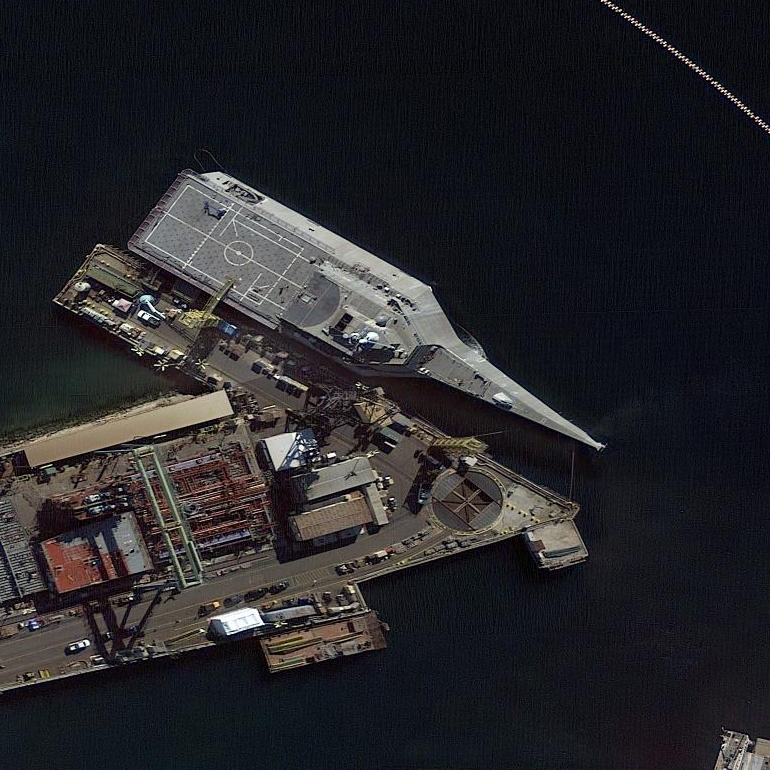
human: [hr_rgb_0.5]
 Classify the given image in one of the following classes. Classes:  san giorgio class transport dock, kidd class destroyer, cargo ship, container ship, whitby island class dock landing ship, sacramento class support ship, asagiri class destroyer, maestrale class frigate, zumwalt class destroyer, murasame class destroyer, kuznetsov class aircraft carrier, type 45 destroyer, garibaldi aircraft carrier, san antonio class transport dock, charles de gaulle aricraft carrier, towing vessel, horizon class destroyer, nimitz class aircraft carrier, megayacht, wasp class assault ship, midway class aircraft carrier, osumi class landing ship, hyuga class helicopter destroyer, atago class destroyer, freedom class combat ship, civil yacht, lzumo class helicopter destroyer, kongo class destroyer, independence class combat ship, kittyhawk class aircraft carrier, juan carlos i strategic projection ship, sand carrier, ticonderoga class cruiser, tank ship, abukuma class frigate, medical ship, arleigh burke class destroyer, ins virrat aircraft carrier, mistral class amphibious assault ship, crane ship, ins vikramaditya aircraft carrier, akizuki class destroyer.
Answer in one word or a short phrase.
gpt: Independence class combat ship